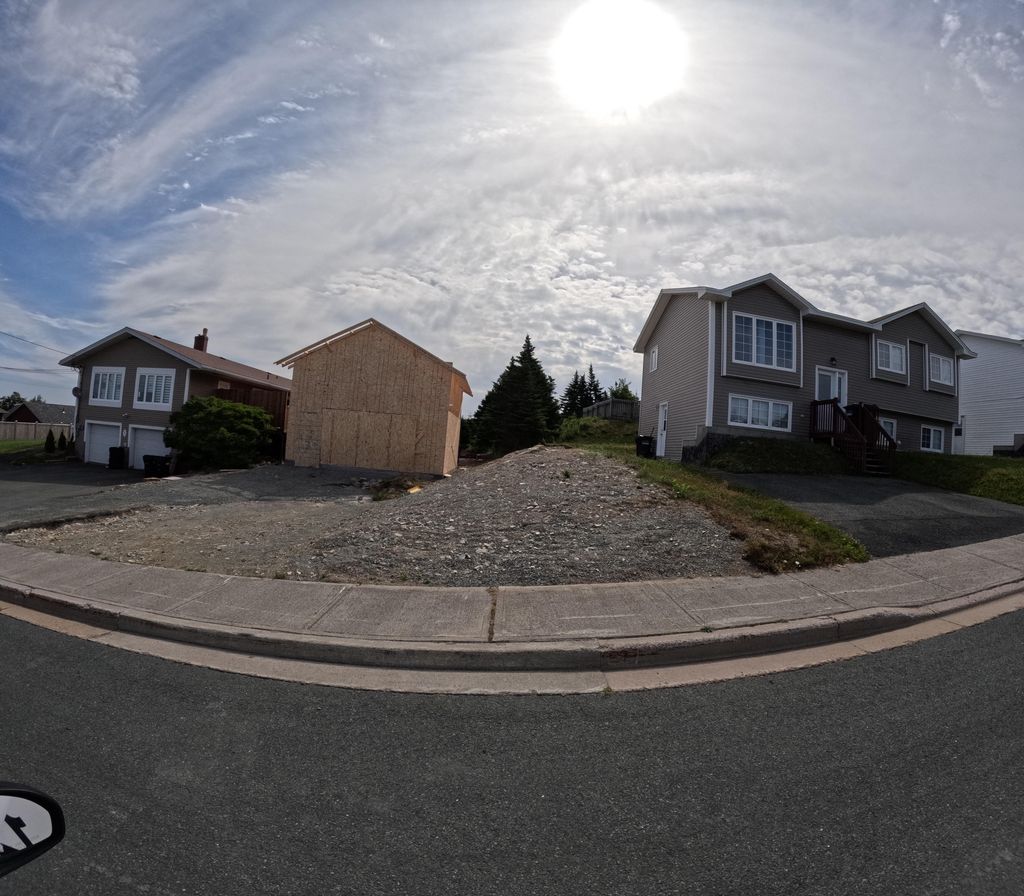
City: st_johns